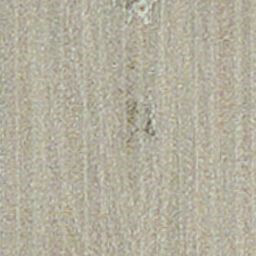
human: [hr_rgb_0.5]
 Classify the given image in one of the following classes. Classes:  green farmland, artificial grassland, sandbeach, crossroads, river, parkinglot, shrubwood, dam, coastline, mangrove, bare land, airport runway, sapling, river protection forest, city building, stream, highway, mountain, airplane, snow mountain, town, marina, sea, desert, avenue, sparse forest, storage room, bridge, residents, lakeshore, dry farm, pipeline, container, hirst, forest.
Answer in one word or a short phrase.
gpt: dry farm